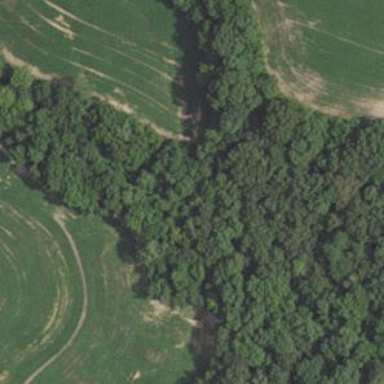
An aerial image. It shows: Mixed woodland with variety of leaf types and cycles.